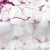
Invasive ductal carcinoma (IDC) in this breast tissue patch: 0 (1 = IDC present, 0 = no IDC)